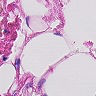
Metastatic tissue present: no